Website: lowes
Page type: billing-address
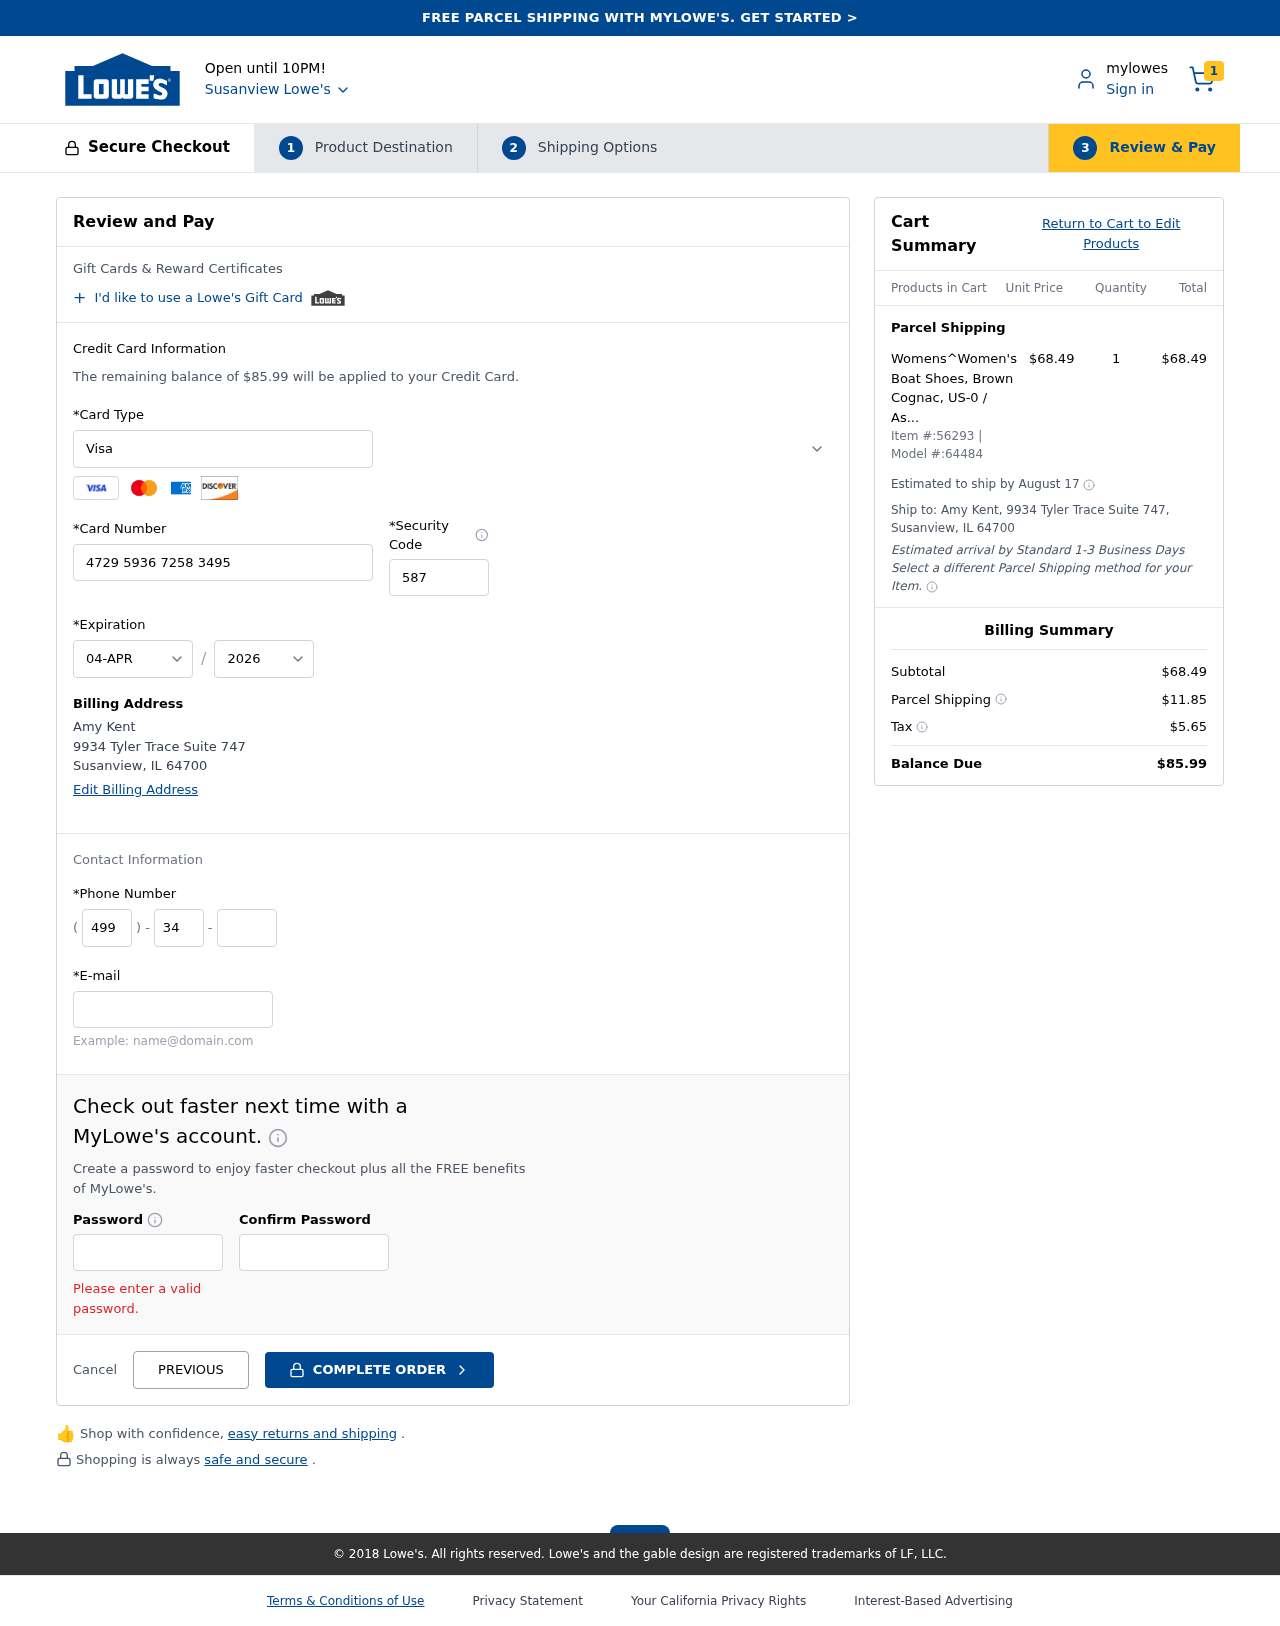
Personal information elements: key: PII_CARD_CVV
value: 587
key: PII_CARD_EXPIRY_MONTH
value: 04
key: PII_CARD_EXPIRY_YEAR
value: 26
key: PII_CARD_NUMBER
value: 4729 5936 7258 3495
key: PII_CARD_TYPE
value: Visa
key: PII_CITY
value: Susanview
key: PII_CITY_STATE_ZIP
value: Susanview, IL 64700
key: PII_EMAIL
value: amy.kent@gmail.com
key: PII_FULLNAME
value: Amy Kent
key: PII_PHONE_AREA
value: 499
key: PII_PHONE_PREFIX
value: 346
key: PII_PHONE_SUFFIX
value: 1978
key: PII_STREET
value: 9934 Tyler Trace Suite 747
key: PII_FULLNAME2
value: Amy Kent
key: PII_STATE_ABBR
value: IL
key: PII_POSTCODE
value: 64700
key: PII_POSTCODE_FULL
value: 64700
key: PII_CITY_STATE
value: Susanview, IL
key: PII_POSTCODE_NUMERIC
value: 64700
Product elements: key: PRODUCT1_NAME
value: Womens^Women's Boat Shoes, Brown Cognac, US-0 / Asia Size s
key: PRODUCT1_PRICE
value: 68.49
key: PRODUCT1_QUANTITY
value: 1
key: PRODUCT_ITEM_NUMBER
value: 56293
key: PRODUCT_MODEL_NUMBER
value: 64484
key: PRODUCT1_LINE_TOTAL
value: $68.49
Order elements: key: ORDER_NUM_ITEMS
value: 1
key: ORDER_TOTAL
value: $85.99
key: ORDER_SHIPPING_DATE
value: August 17
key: ORDER_SUBTOTAL
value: $68.49
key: ORDER_SHIPPING_COST
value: $11.85
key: ORDER_TAX
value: $5.65